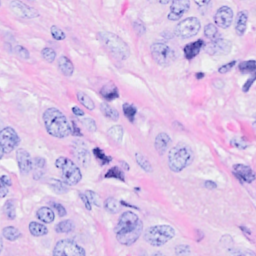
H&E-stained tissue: Breast